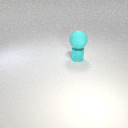
small cyan metal cylinder below large cyan rubber sphere